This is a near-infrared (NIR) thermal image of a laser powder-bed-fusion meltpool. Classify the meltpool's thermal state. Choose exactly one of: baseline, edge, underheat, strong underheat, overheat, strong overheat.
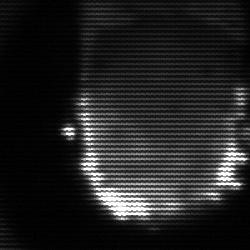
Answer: baseline